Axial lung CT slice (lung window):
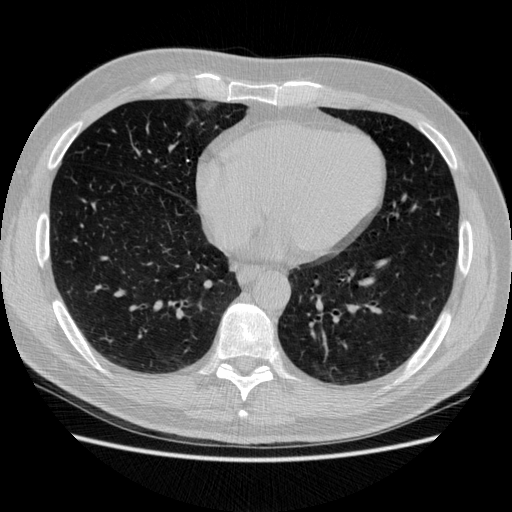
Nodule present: no